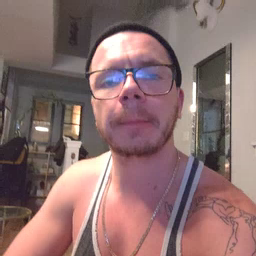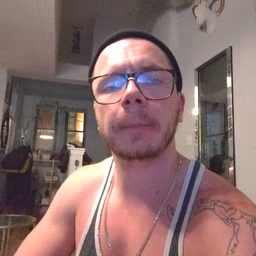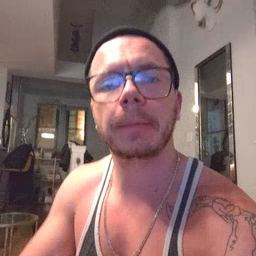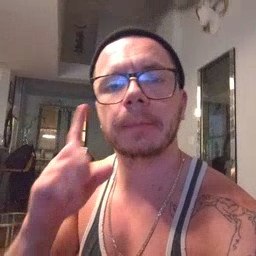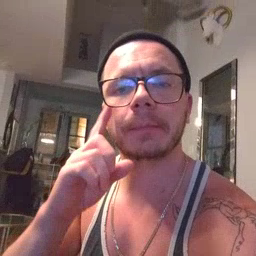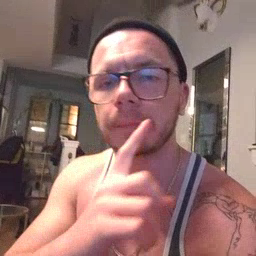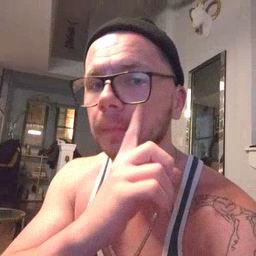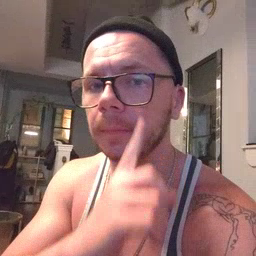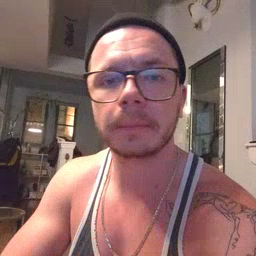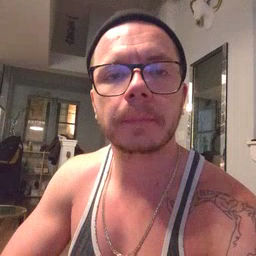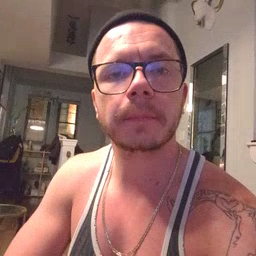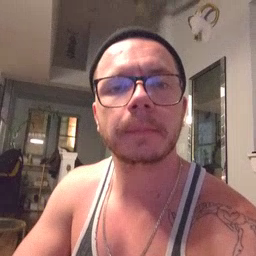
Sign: eye